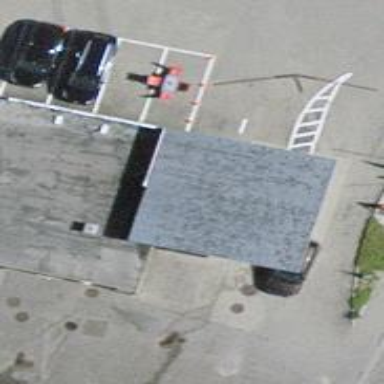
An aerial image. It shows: Fuel station.